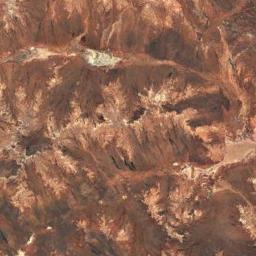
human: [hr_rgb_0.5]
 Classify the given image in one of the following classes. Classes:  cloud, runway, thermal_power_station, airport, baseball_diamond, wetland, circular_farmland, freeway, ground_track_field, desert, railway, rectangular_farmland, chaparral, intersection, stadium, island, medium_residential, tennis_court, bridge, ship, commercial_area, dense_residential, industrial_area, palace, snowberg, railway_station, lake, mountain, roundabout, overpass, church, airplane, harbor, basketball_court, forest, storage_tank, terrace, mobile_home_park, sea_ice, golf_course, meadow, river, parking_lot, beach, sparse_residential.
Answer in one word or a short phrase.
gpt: desert